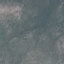
Label: HerbaceousVegetation